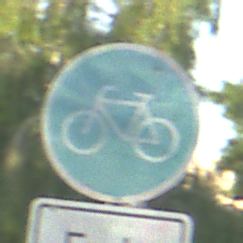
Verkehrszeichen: Radweg
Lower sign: HinweisDurchVerbaleAngabe2
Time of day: SunriseSunset
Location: Outdoor (Suburban)
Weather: PartlyCloudy
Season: NotSpecified
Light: Natural